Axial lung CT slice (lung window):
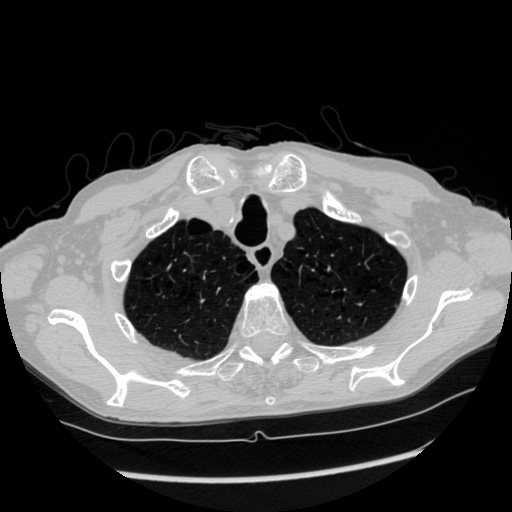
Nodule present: no